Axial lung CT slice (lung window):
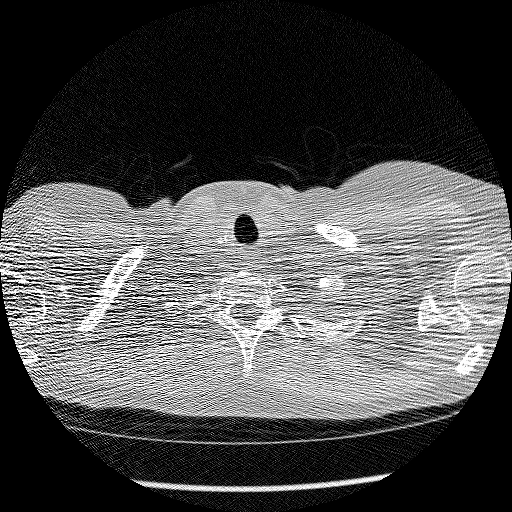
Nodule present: no